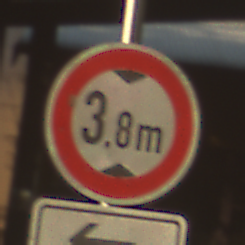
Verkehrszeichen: TatsaechlicheHoehe
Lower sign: RichtungsangabeDurchPfeile2
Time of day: SunriseSunset
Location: Outdoor (Suburban)
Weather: Clear
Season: NotSpecified
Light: Natural